Interaction volume radius: 5 \u00c5
Interaction volume height: 10 \u00c5
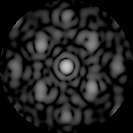
Disorder parameter: 0.4516